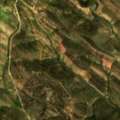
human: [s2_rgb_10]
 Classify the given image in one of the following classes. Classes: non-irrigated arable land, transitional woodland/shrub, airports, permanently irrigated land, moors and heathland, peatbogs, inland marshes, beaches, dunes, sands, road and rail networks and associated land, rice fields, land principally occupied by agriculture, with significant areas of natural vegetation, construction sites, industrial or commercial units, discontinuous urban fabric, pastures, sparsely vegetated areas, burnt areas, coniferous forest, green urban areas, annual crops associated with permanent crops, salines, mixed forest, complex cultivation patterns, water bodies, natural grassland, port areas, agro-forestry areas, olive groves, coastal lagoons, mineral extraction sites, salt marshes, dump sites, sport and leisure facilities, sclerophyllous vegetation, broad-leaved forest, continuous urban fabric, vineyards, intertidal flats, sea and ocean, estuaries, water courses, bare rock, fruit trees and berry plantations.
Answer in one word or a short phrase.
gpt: land principally occupied by agriculture, with significant areas of natural vegetation, sclerophyllous vegetation, transitional woodland/shrub